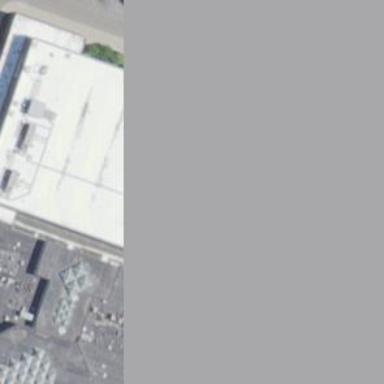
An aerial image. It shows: Department store building.